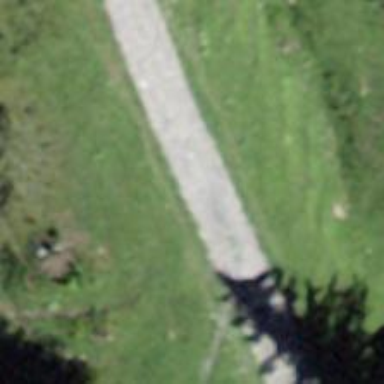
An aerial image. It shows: Gravel track road.